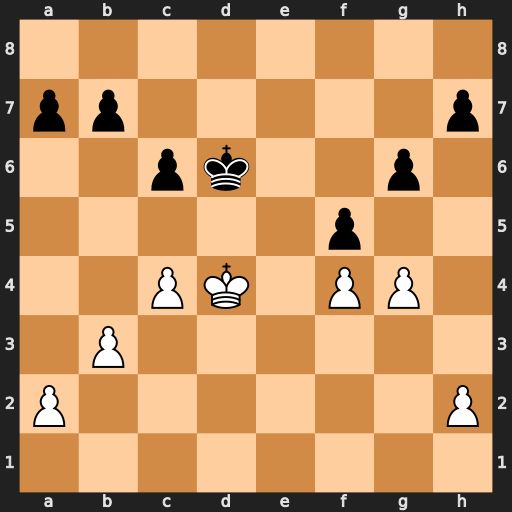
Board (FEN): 8/pp5p/2pk2p1/5p2/2PK1PP1/1P6/P6P/8
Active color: w
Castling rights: -
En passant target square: -
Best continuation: c5+ Ke6 g5